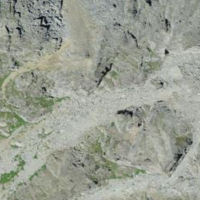
EUNIS habitat code: 48
Species observed at this site:
Oenanthe oenanthe
Saxicola rubetra
Turdus pilaris
Montifringilla nivalis
Regulus regulus
Phoenicurus ochruros
Pyrrhocorax graculus
Prunella collaris